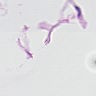
Metastatic tissue present: no